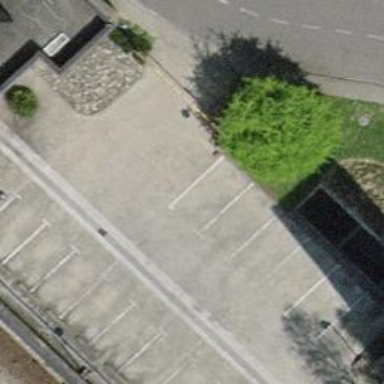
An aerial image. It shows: Road serving as parking aisle.